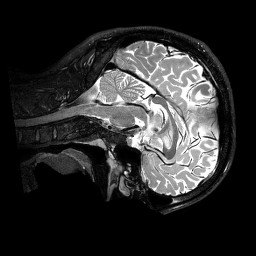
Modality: T2w
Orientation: sagittal